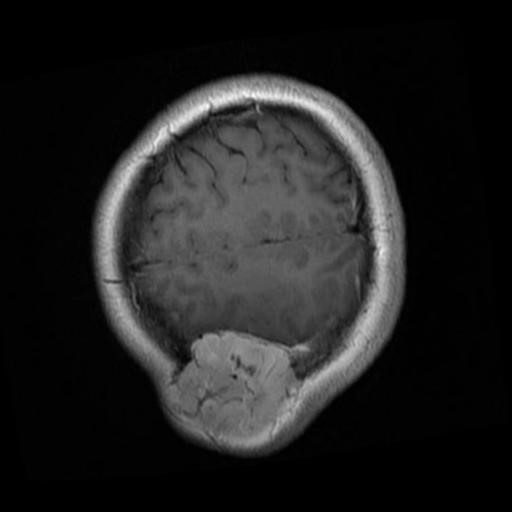
Label: brain_menin